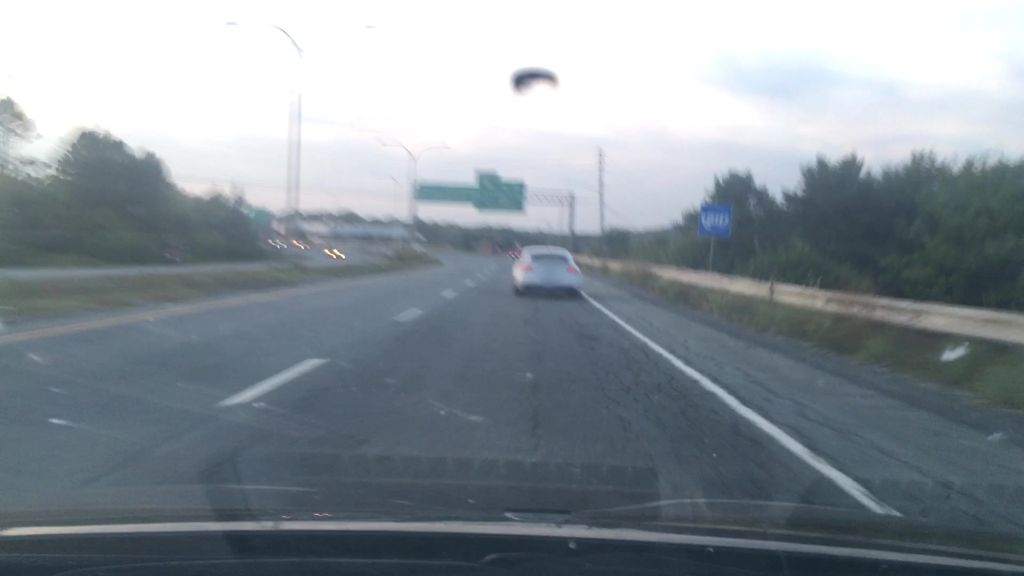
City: halifax